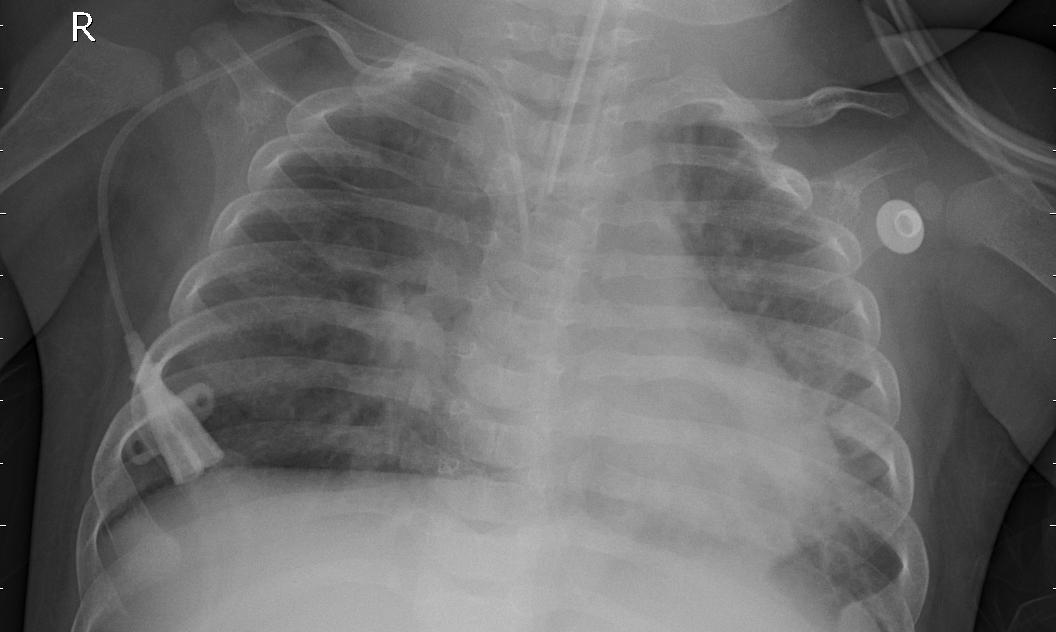
Diagnosis: PNEUMONIA